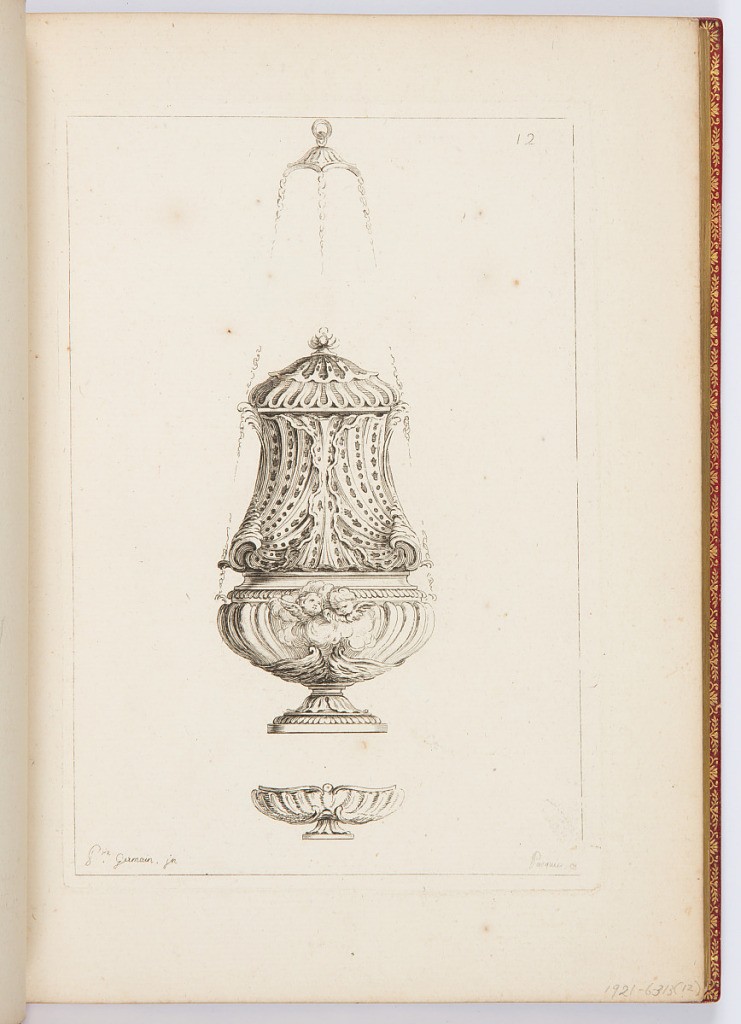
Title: Encensoir
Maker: Pierre Germain, French, 1703 - 1783
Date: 1748
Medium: Etching on laid paper
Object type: Print
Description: Design for an incense burner decorated with ornament motifs including scrolls, gadrooning and cherub heads upon a cloud. The plate is signed and numbered.